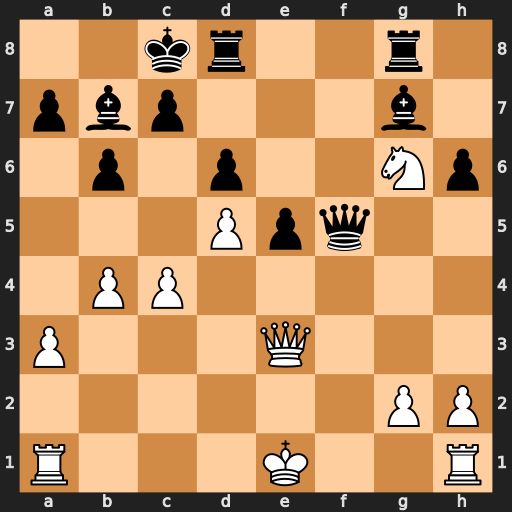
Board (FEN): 2kr2r1/pbp3b1/1p1p2Np/3Ppq2/1PP5/P3Q3/6PP/R3K2R
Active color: w
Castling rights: KQ
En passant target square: -
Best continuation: Ne7+ Kb8 Nxf5